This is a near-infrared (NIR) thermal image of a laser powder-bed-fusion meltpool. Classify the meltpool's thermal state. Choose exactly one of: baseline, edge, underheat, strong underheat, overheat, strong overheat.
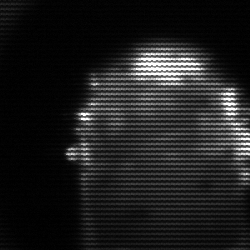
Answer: baseline